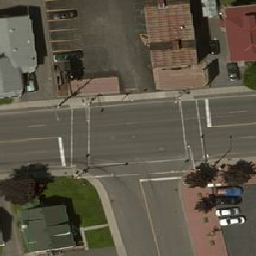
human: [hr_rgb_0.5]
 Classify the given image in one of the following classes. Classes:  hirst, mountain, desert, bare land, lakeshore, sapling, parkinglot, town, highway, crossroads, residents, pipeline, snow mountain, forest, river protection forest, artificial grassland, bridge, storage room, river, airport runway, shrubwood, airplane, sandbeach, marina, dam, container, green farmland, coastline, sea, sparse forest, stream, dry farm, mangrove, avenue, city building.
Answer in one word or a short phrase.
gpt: crossroads